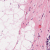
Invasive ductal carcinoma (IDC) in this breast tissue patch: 0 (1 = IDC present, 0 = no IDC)